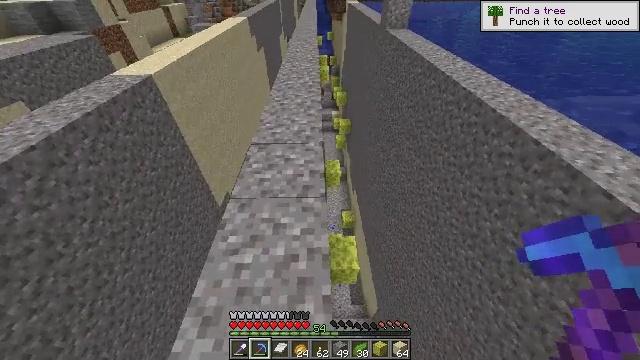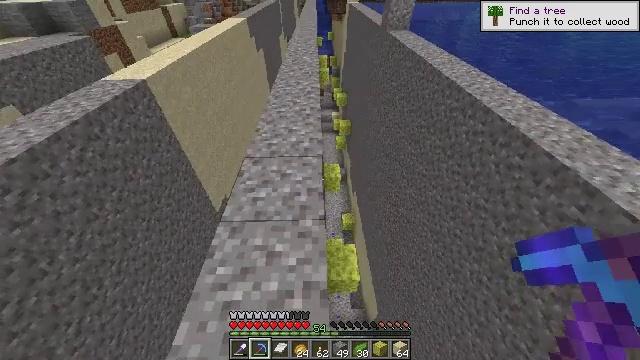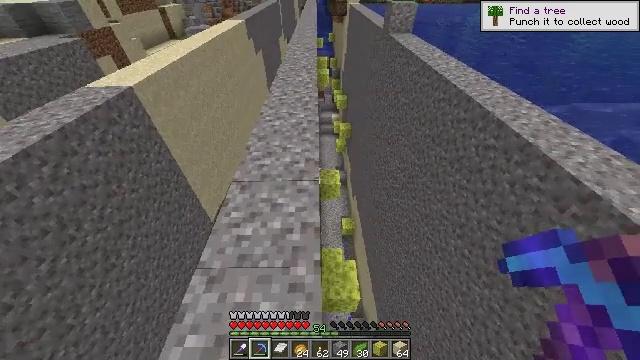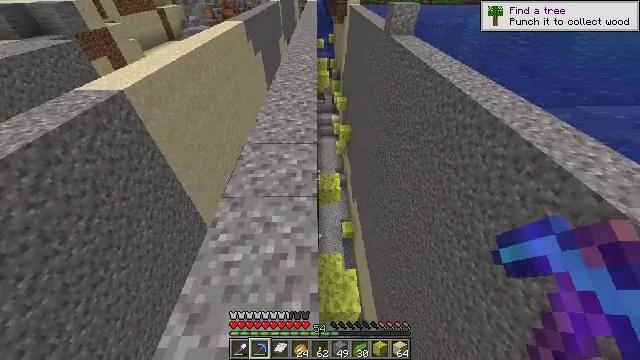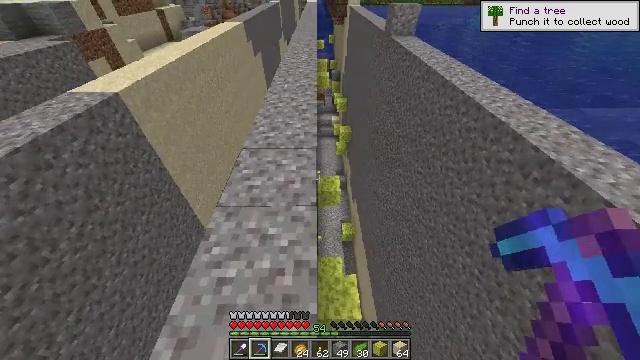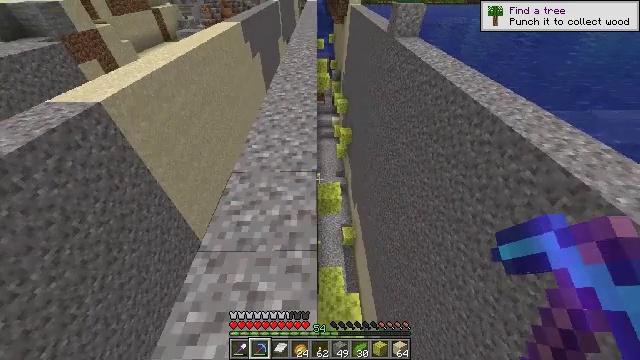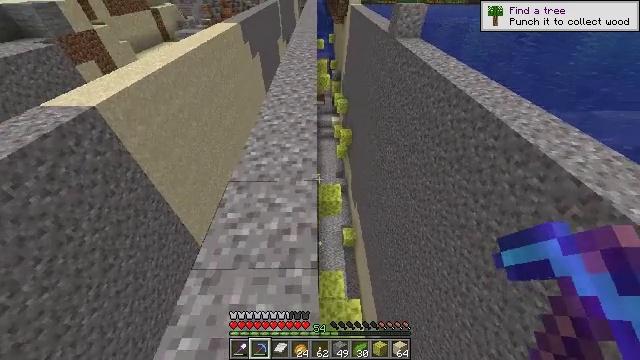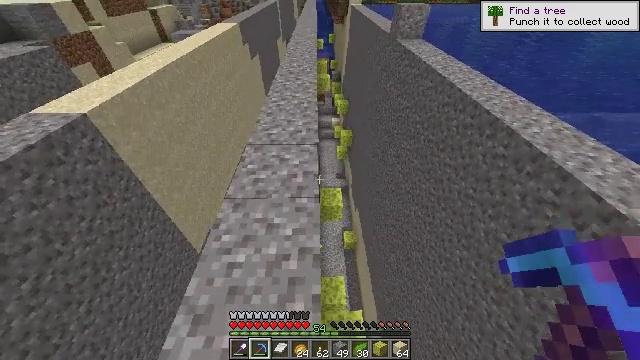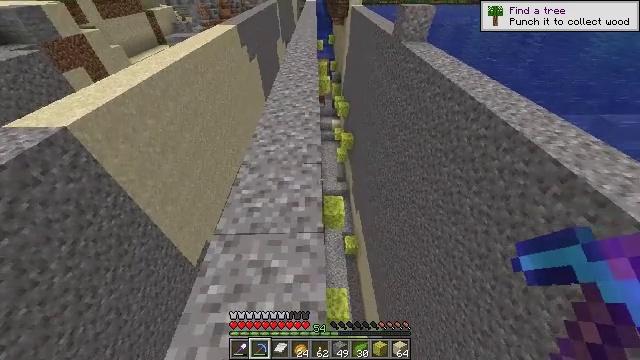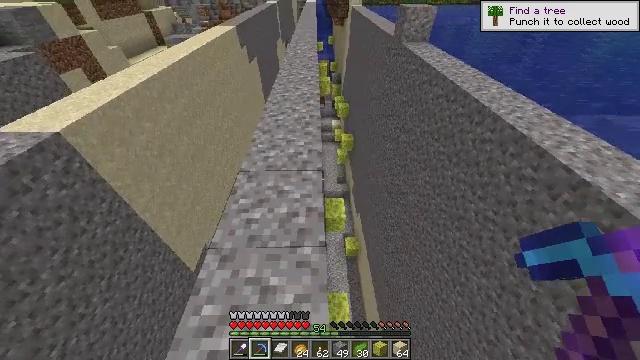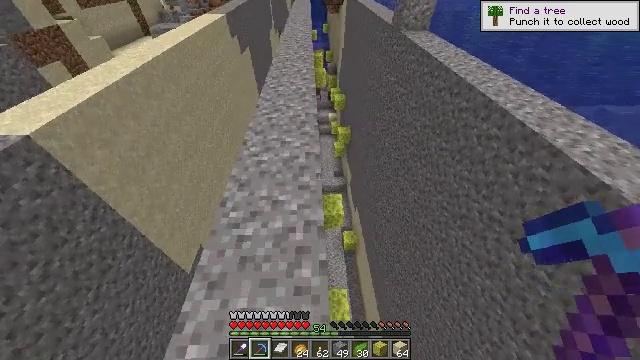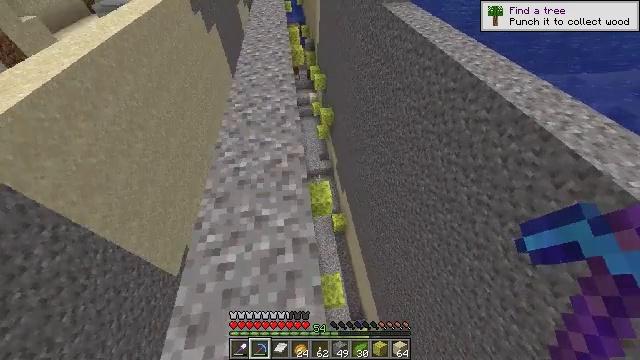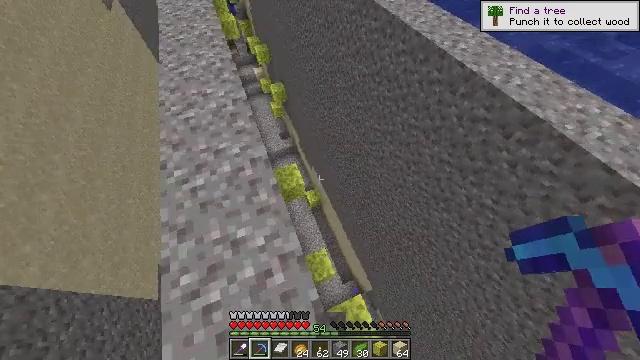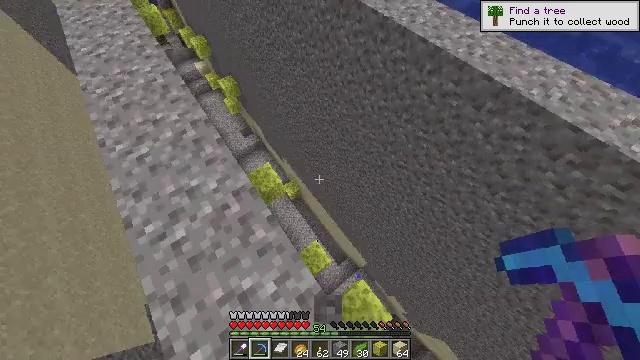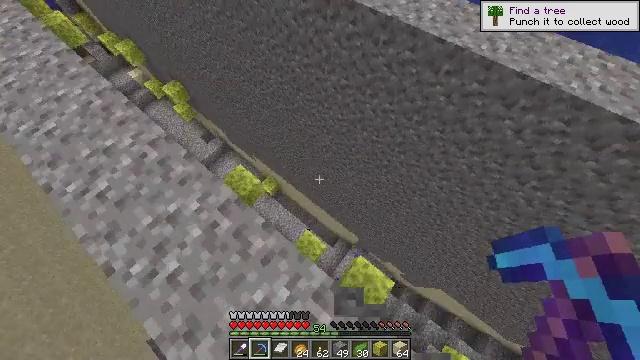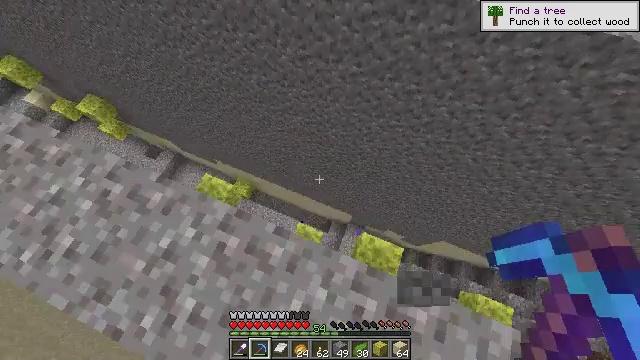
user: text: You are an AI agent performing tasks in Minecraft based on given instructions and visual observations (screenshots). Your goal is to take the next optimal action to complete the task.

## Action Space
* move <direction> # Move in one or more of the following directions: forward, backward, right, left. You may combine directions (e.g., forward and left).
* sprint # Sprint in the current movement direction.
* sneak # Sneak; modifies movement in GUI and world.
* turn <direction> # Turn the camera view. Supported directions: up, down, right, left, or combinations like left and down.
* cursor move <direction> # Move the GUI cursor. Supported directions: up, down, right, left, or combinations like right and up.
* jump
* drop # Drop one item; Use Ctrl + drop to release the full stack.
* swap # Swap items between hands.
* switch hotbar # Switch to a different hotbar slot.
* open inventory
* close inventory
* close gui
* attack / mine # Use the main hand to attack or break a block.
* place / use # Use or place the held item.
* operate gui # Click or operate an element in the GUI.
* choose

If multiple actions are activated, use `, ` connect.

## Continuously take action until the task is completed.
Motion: motion action
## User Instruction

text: Mine the wet sponge underwater.
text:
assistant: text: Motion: move forward
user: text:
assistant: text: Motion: move forward
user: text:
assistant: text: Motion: move forward
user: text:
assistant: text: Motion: move forward
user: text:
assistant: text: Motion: move forward
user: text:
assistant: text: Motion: move forward
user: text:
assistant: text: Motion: move forward
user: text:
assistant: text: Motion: move forward
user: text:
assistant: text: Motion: move forward
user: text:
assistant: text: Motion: move forward, turn right and down
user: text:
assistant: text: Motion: move forward, turn right and down
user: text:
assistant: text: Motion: move forward and move left, turn right and down
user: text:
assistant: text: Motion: move forward and move left, turn right and down
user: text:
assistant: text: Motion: move left, turn right and down
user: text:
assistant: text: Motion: turn right and down
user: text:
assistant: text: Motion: turn right and down
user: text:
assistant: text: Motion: turn right and down
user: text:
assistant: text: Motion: turn right and down
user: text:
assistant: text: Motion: turn right and down
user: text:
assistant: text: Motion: turn right
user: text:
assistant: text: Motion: turn right
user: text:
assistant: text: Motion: no_op
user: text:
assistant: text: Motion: move right
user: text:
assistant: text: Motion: move forward and move right
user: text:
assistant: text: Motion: move forward and move right
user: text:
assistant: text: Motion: move forward and move right
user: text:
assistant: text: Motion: move forward and move right
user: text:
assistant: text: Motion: move forward and move right
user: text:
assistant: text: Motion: move forward, turn left
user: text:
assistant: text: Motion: no_op